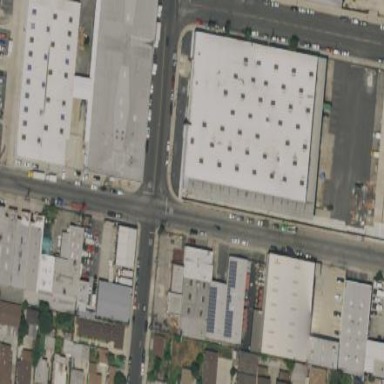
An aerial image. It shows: Warehouse.